Chest X-ray. View position: PA
Patient age: 64
Patient sex: F
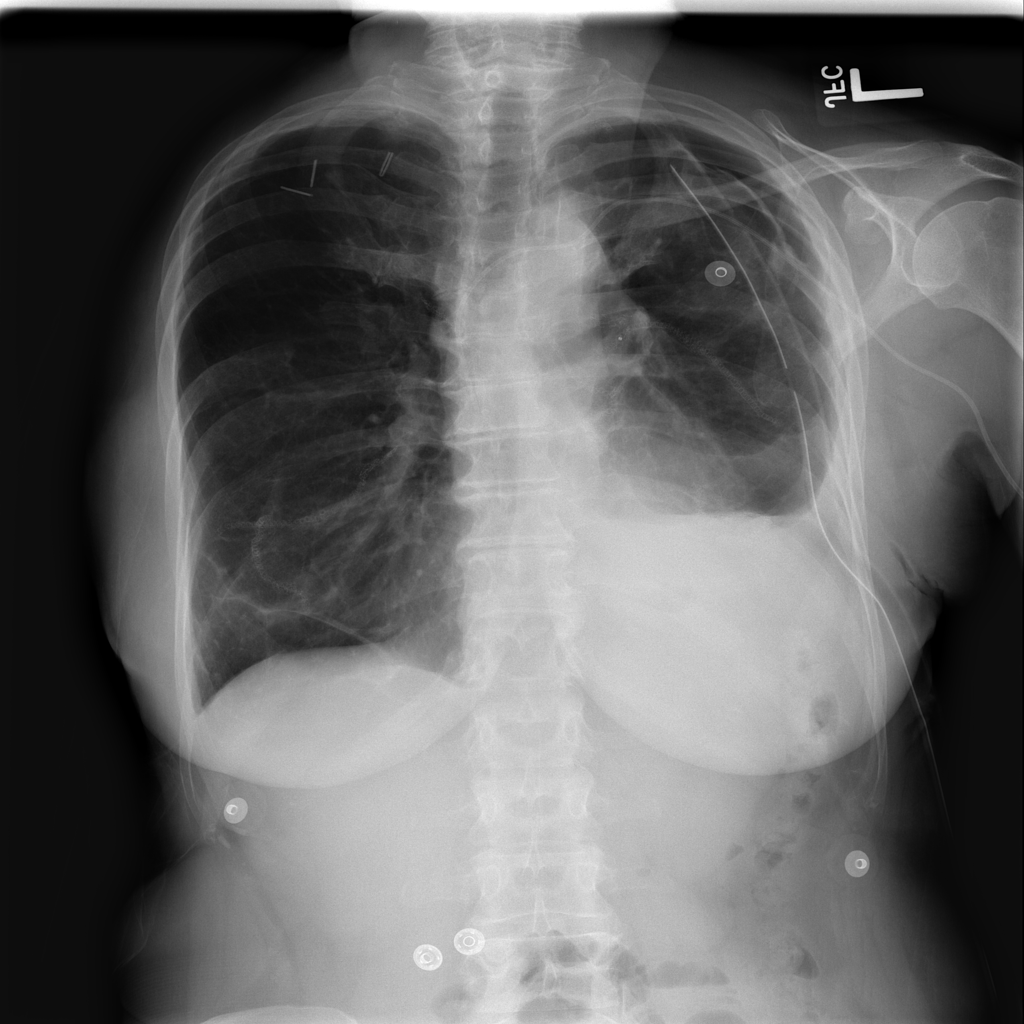
Finding: Pneumothorax